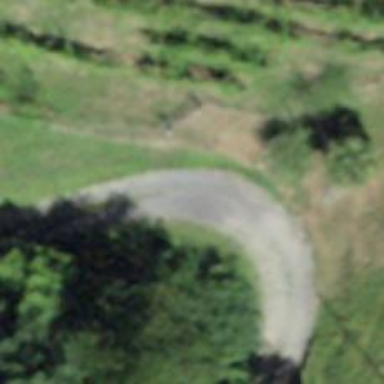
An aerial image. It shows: Unpaved driveway designed for service vehicles.